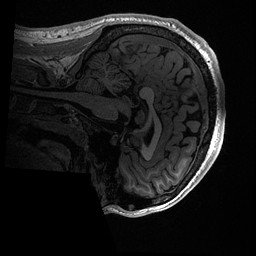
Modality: T1w
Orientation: sagittal
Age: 18
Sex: male
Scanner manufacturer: ge
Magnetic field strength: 3 T
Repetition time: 0.006952 s
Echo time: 0.00292 s